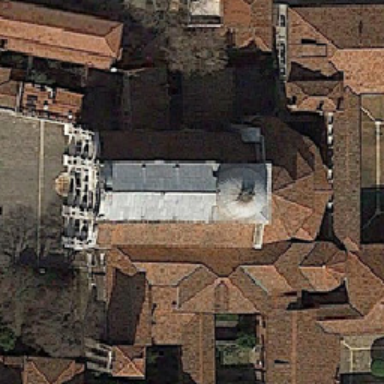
There is a vast space before the grey roof of the church .